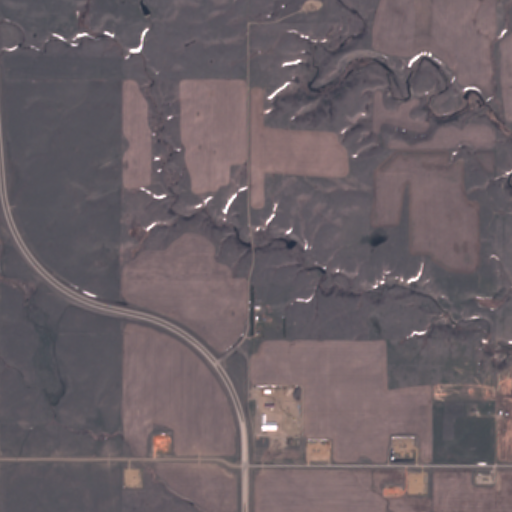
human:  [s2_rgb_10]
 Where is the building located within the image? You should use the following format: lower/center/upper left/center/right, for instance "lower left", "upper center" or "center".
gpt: The building is located in the lower center of the image.
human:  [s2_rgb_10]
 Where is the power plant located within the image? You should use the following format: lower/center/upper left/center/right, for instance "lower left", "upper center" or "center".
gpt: There is no power plant in the image.